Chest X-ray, PA view. Patient: 22 years old, sex M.
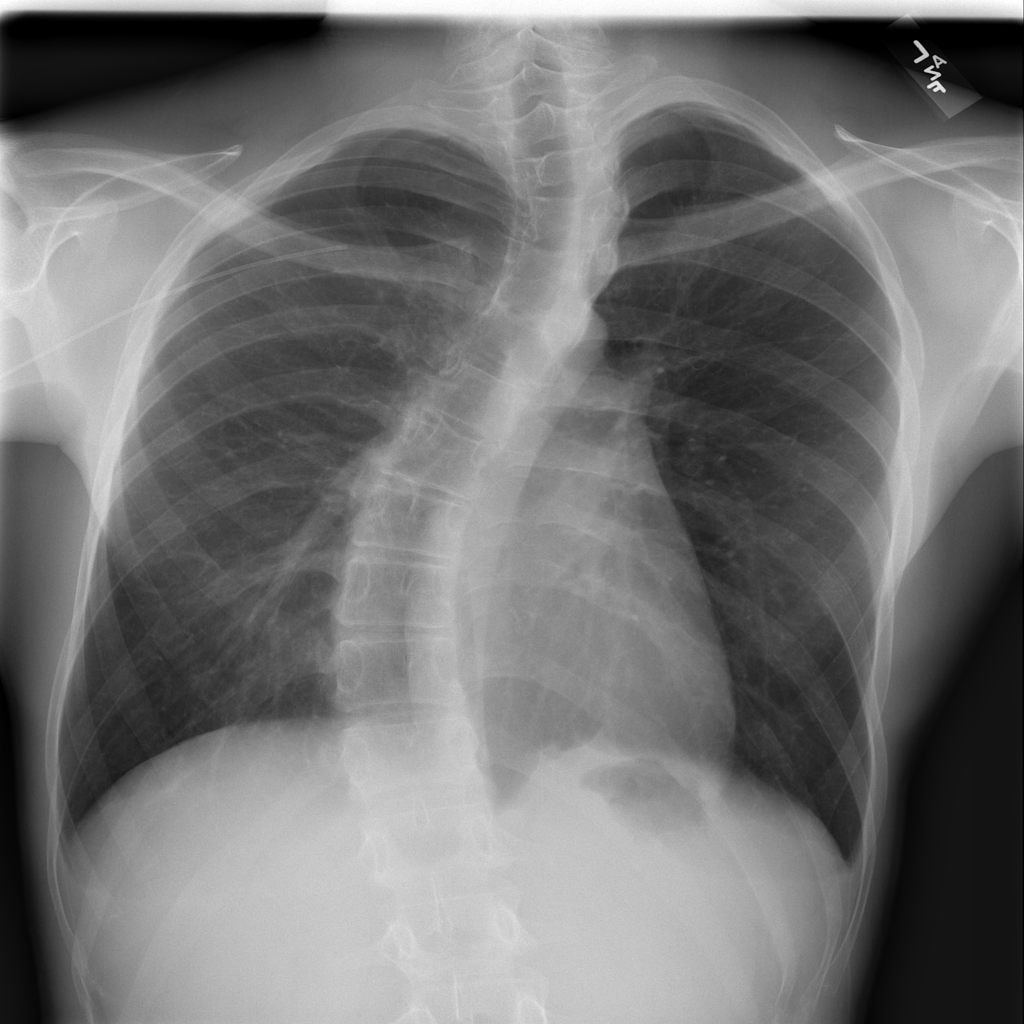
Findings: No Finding